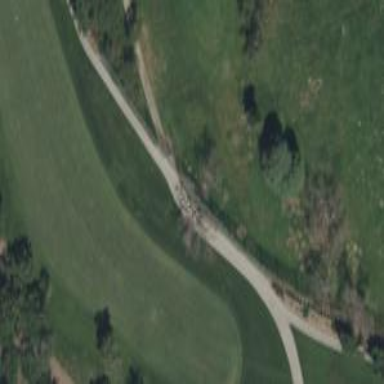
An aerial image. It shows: Sand bunker on golf course.